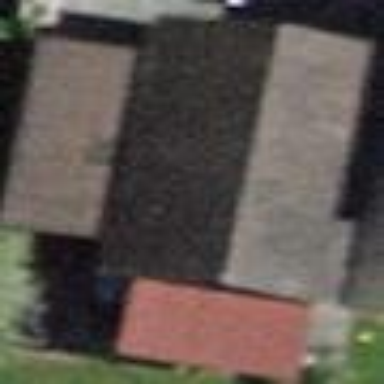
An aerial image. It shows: Garage building.